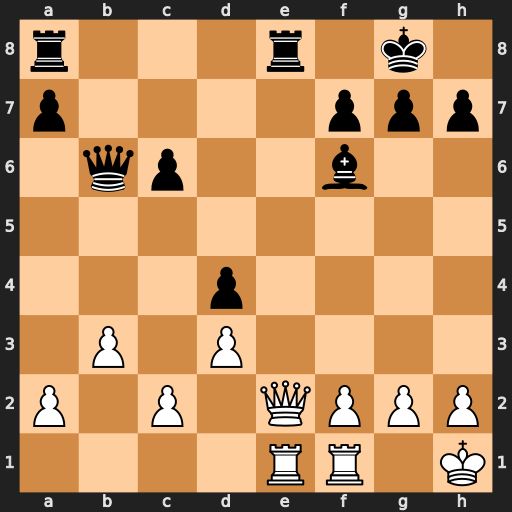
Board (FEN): r3r1k1/p4ppp/1qp2b2/8/3p4/1P1P4/P1P1QPPP/4RR1K
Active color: w
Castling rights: -
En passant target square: -
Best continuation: Qxe8+ Rxe8 Rxe8#